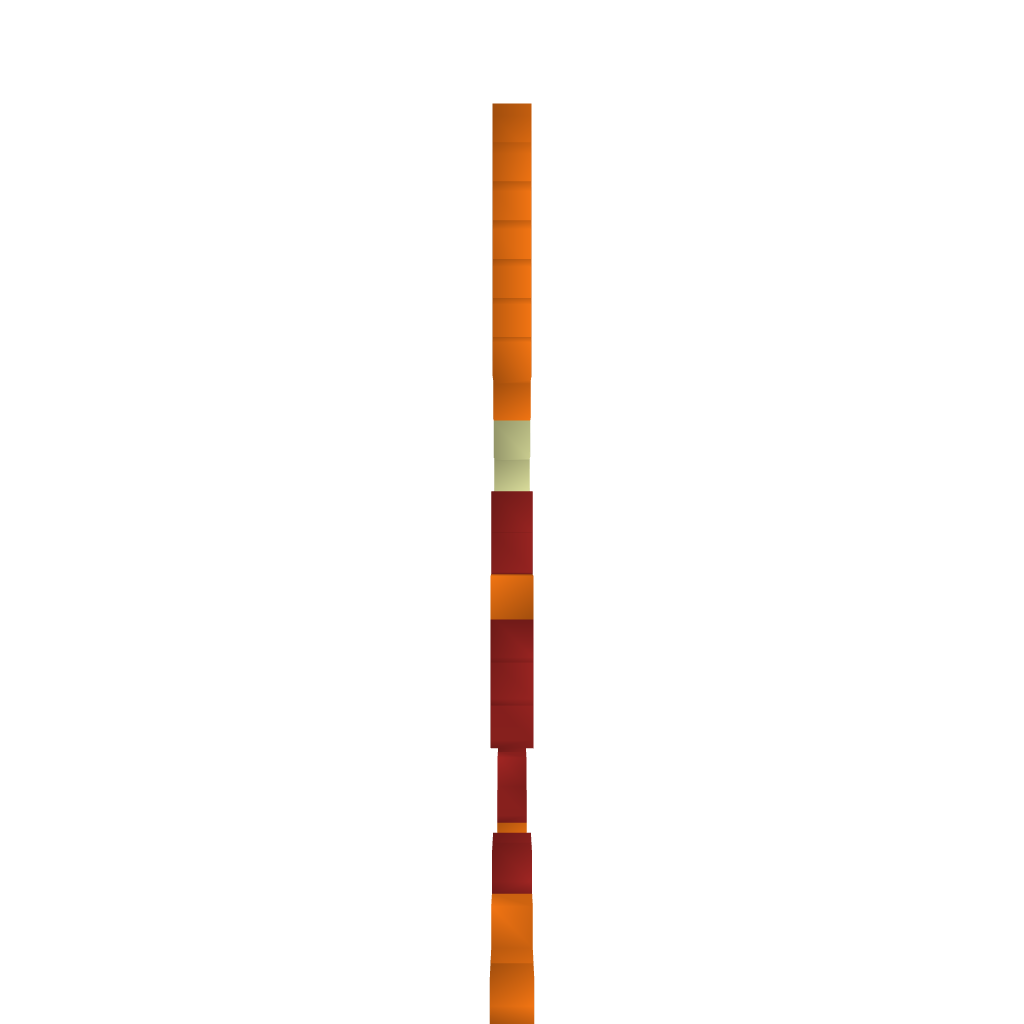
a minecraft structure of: Elecman (ErnieCIII)